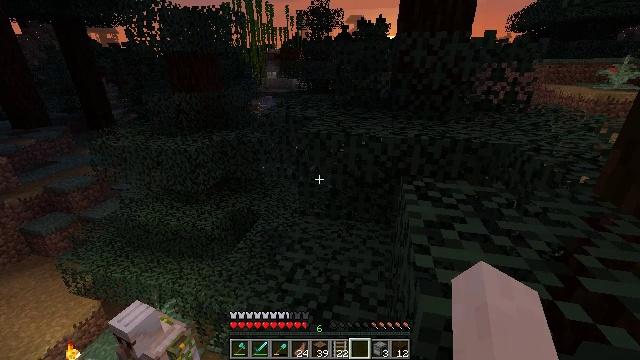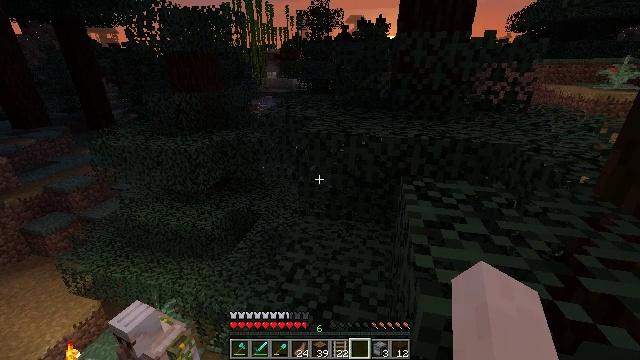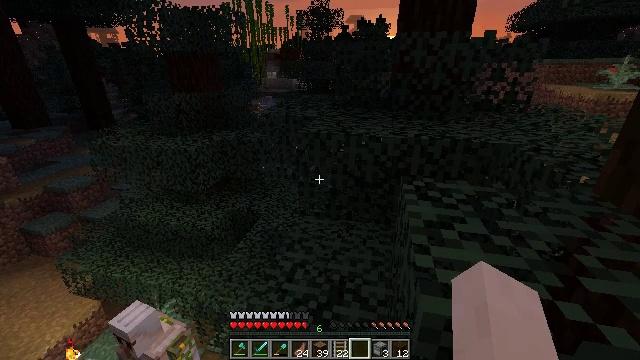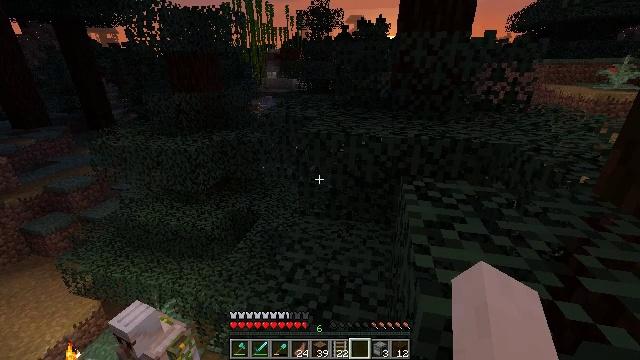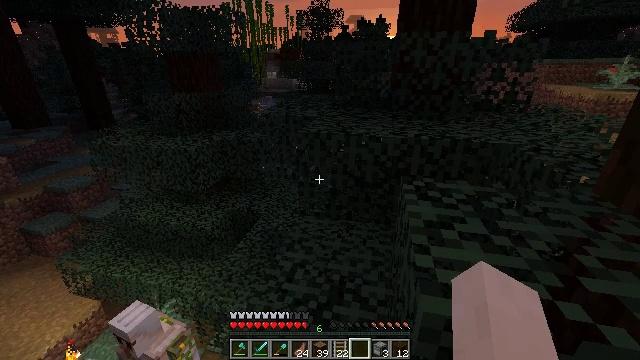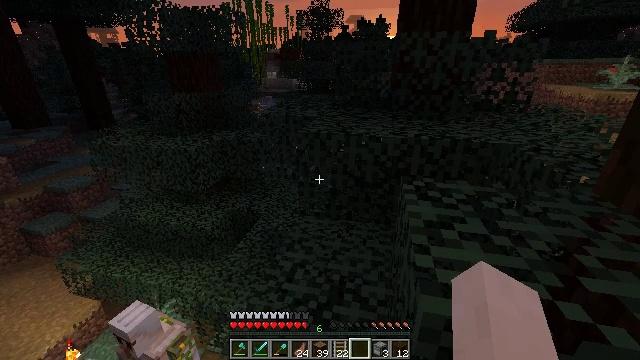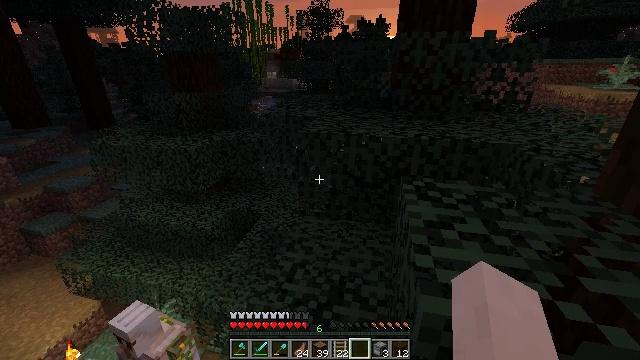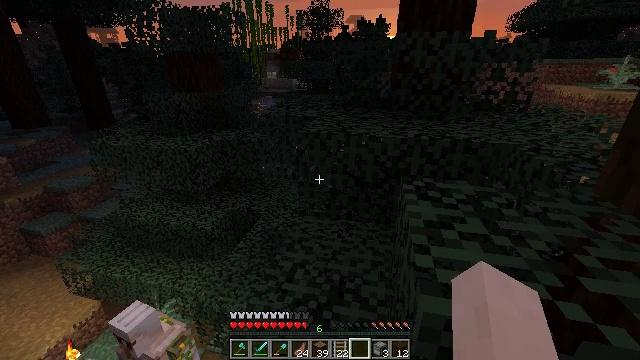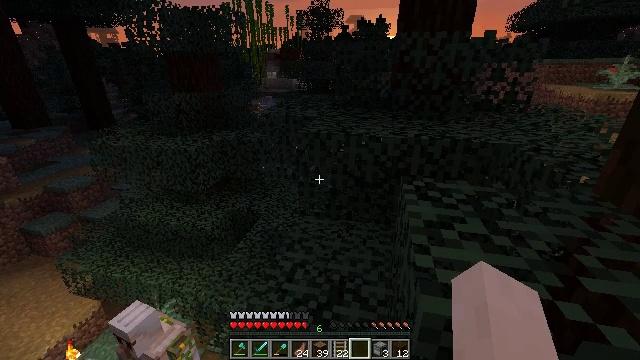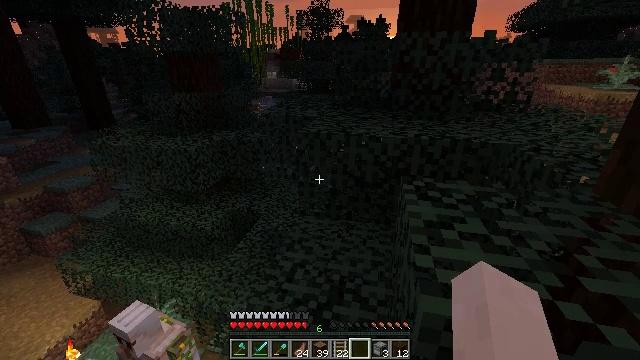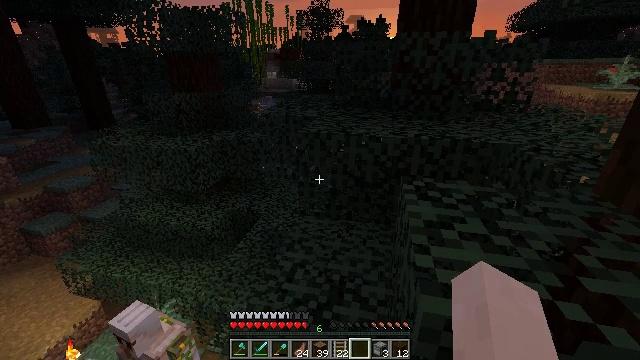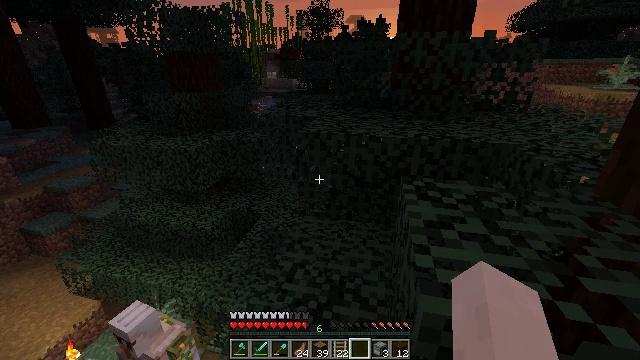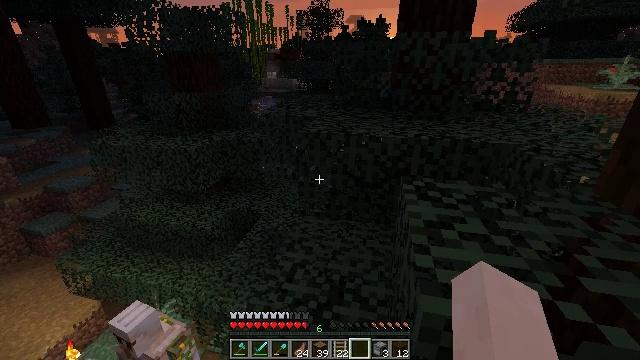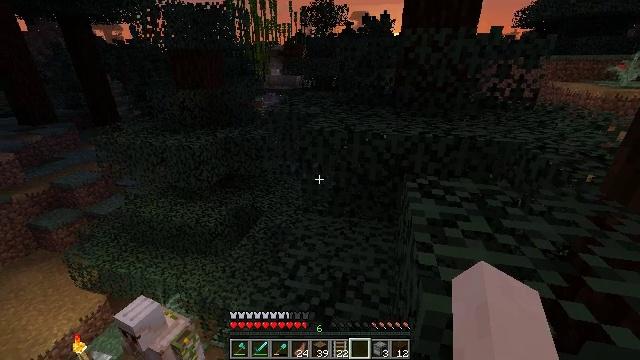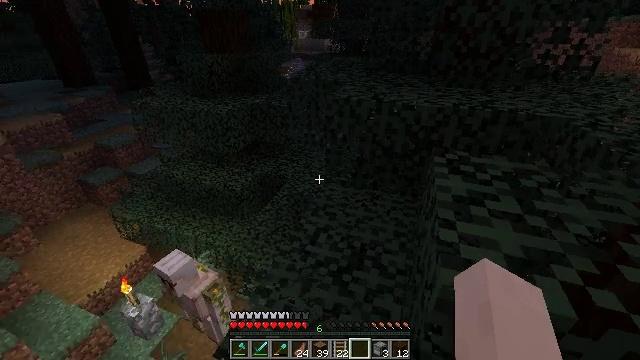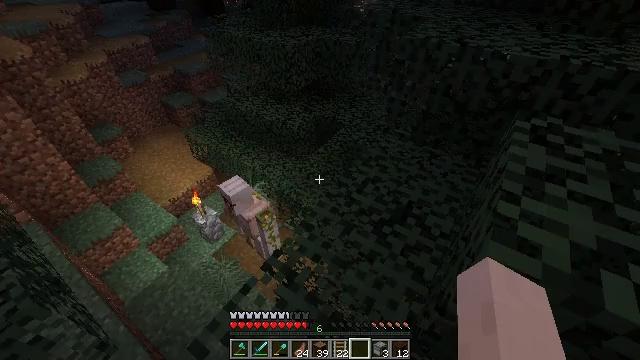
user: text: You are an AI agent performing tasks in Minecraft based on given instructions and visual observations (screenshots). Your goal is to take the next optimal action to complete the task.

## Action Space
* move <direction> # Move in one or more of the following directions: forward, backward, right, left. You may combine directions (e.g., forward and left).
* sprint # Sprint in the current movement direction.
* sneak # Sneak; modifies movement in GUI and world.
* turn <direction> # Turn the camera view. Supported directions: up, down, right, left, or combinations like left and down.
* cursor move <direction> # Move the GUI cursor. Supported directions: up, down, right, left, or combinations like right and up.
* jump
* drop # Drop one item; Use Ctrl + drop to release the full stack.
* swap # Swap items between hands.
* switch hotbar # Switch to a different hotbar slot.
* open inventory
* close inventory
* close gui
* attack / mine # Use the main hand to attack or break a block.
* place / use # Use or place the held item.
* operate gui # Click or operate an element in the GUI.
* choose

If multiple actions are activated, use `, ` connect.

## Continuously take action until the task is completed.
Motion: motion action
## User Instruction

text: Remove the large fern from the terrain.
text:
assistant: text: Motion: no_op
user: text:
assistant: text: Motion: no_op
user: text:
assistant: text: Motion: no_op
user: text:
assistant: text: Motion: no_op
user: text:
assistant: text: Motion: no_op
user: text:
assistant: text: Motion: no_op
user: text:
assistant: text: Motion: no_op
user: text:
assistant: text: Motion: no_op
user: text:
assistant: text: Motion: no_op
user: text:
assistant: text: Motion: no_op
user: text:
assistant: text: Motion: no_op
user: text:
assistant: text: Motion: no_op
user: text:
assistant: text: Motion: no_op
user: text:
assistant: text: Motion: turn left and down
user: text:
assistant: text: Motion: turn left and down
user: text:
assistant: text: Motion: turn left and down
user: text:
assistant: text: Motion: turn left and down
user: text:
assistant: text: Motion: turn left and down
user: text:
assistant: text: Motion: turn left and down
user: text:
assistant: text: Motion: turn left and down
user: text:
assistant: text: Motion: no_op
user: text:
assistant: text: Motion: no_op
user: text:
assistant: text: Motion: no_op
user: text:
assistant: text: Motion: no_op
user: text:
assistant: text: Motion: no_op
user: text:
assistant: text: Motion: no_op
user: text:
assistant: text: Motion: no_op
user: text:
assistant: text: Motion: no_op
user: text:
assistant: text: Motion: turn left
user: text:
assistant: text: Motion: turn left